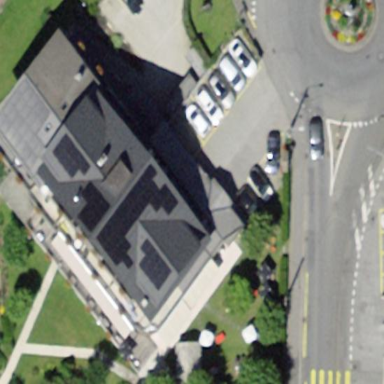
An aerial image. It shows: Hotel building.